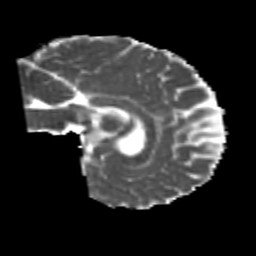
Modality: MD
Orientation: sagittal
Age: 21
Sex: male
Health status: healthy
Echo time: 0.074 s